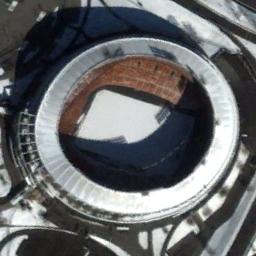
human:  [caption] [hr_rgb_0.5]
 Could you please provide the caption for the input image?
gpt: The stadium is on the bare land .

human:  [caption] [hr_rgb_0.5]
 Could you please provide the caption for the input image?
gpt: The stadium's roof has wavy white signs .

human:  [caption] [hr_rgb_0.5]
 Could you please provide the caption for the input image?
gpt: There are many roads around the round stadium .

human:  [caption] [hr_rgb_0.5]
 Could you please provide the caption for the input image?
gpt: The circular stadium is built on concrete with some trees next to it .

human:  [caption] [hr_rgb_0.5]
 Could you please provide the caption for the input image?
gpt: A stadium with a white roof .